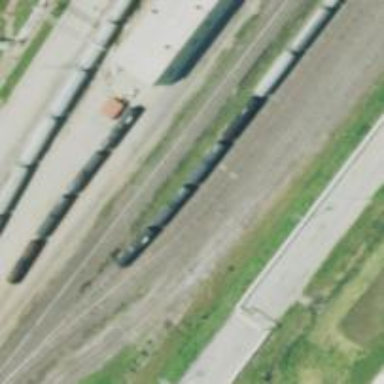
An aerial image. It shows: Railway yard used for servicing trains.